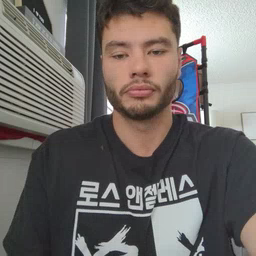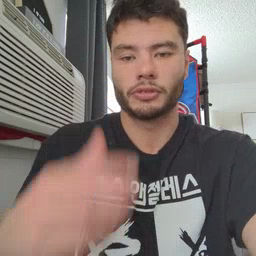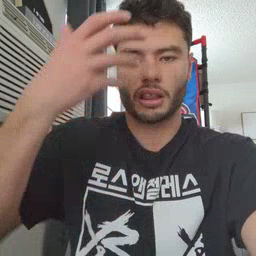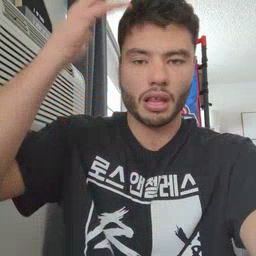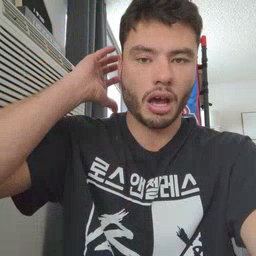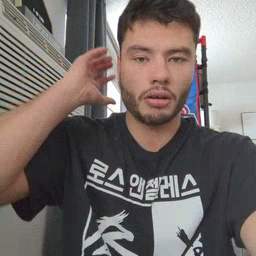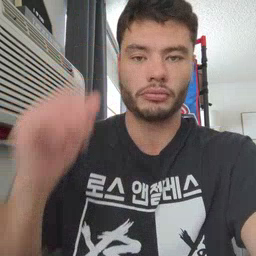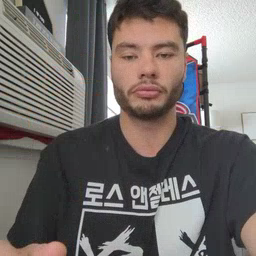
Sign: lion